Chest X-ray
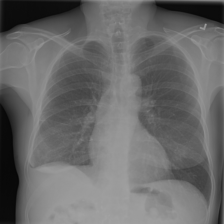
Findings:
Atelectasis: negative
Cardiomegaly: negative
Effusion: negative
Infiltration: negative
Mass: negative
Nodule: negative
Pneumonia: negative
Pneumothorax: negative
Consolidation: negative
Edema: negative
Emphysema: negative
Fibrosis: negative
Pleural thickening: negative
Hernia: negative